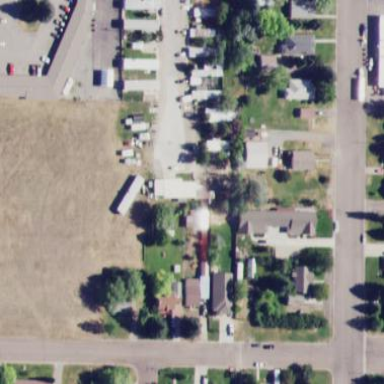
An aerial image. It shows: Residential area designated as trailer park.